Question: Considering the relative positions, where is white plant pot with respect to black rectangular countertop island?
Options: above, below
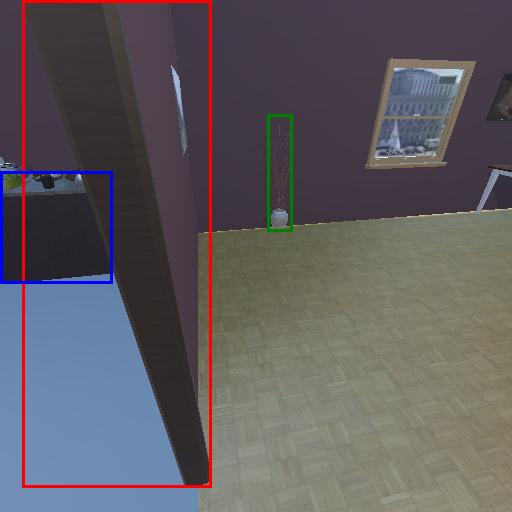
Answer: above